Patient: sex M, age 38
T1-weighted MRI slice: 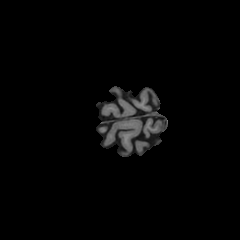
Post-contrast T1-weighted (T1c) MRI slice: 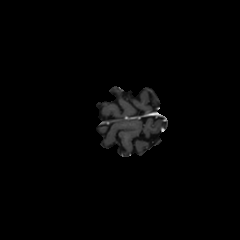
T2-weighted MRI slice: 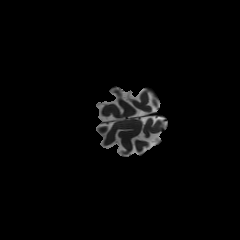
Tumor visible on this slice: no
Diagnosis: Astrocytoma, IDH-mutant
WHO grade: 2